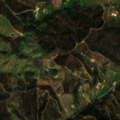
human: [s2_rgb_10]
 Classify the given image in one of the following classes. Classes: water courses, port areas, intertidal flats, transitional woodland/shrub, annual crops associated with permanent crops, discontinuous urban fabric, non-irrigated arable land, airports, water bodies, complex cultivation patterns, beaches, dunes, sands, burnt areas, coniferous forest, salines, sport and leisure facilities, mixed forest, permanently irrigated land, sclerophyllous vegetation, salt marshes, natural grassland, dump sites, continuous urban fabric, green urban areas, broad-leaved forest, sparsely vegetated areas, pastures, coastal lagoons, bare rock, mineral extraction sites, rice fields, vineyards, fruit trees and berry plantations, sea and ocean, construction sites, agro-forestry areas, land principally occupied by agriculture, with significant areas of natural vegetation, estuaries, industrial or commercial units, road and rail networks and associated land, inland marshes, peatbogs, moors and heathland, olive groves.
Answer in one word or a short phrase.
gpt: land principally occupied by agriculture, with significant areas of natural vegetation, broad-leaved forest, transitional woodland/shrub